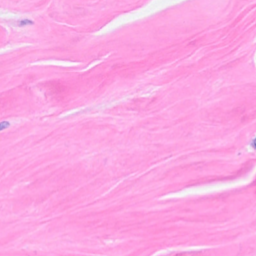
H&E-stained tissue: Breast